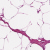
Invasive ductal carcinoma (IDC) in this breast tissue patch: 0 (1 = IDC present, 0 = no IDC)